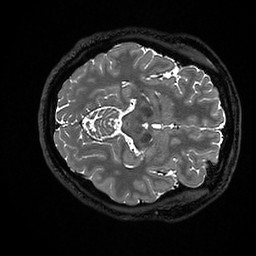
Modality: T2w
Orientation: axial
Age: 25
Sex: female
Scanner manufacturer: ge
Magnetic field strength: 3 T
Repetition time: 3.202 s
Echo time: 0.06663 s